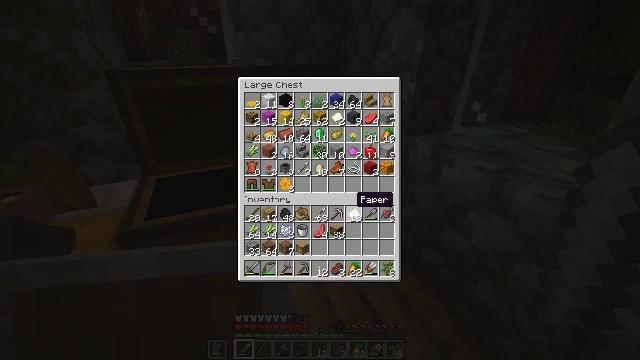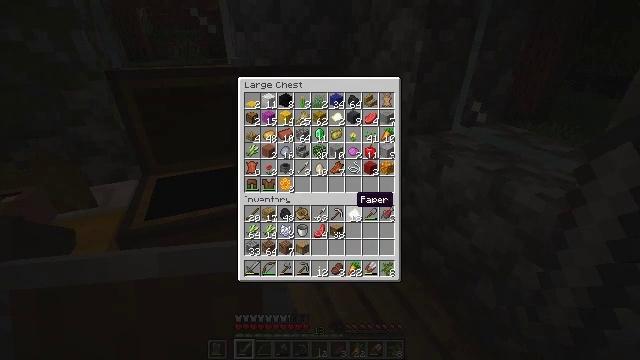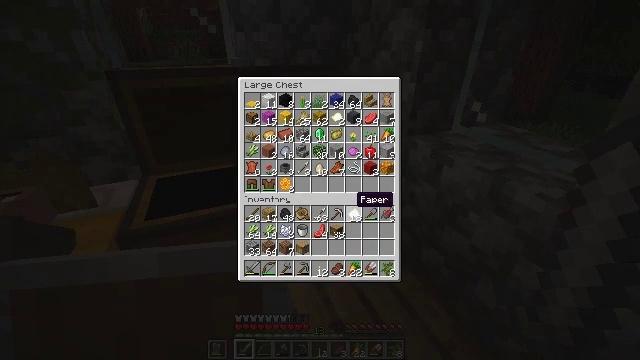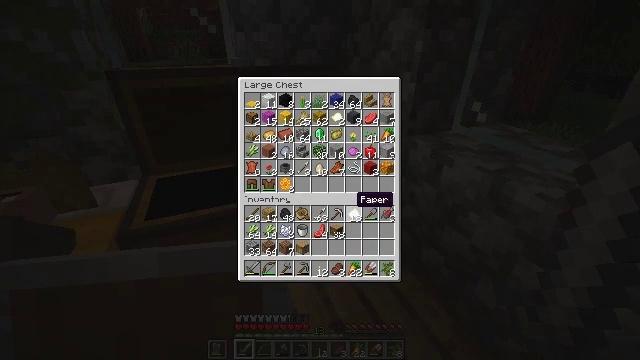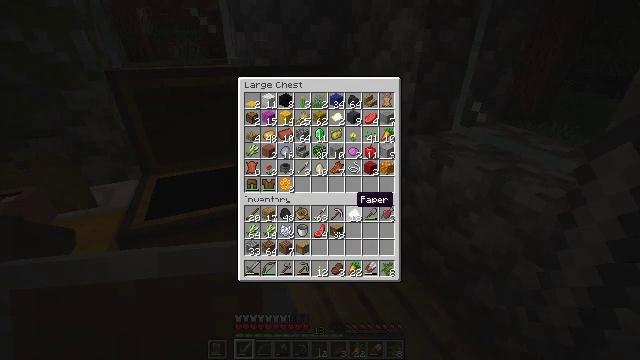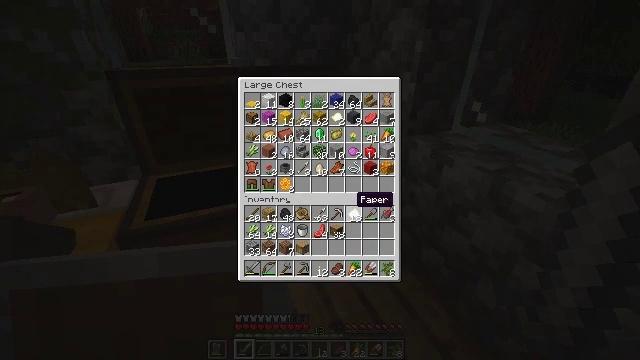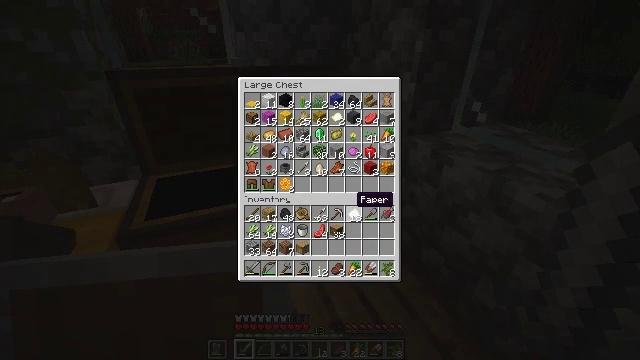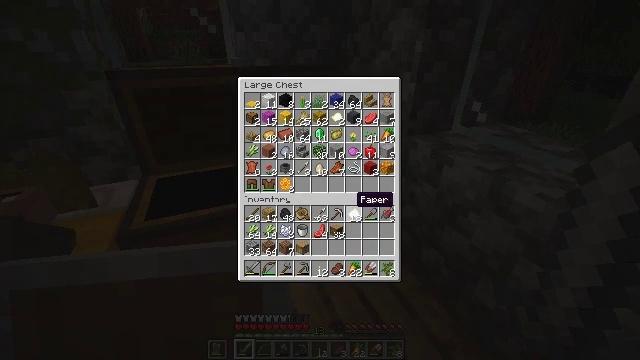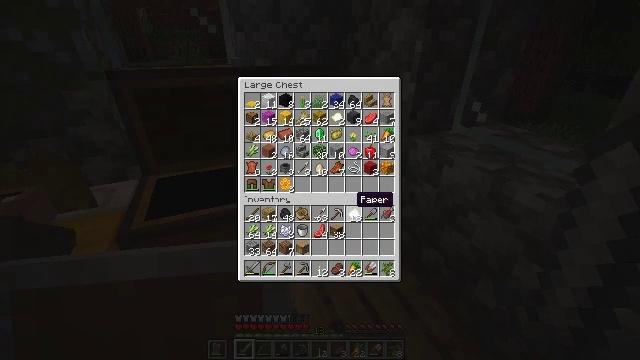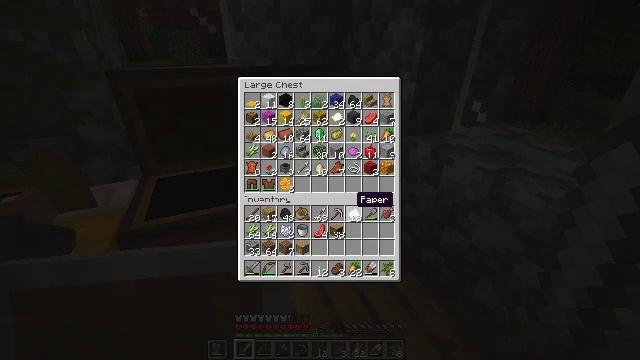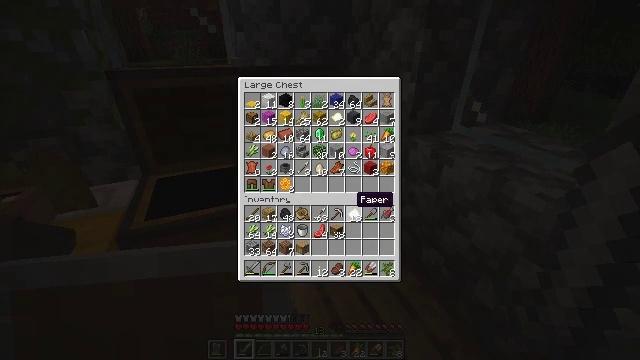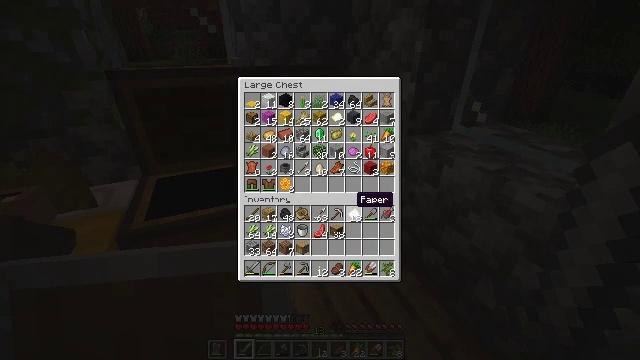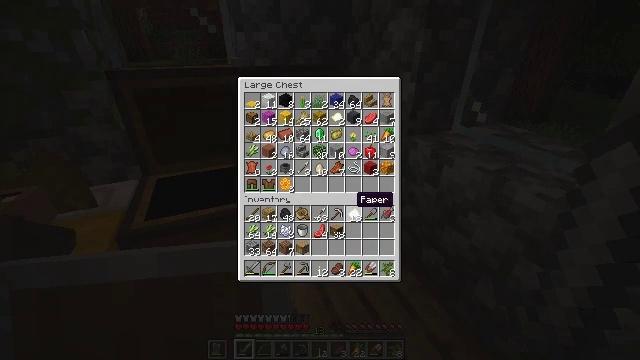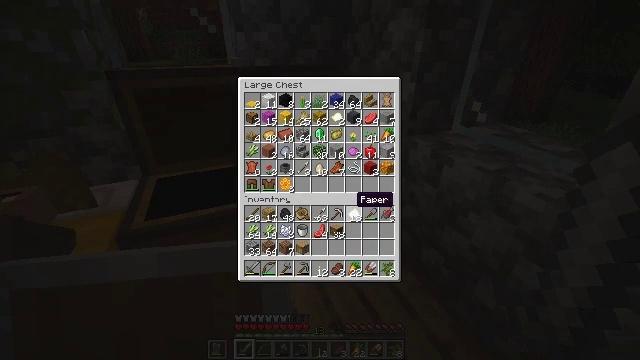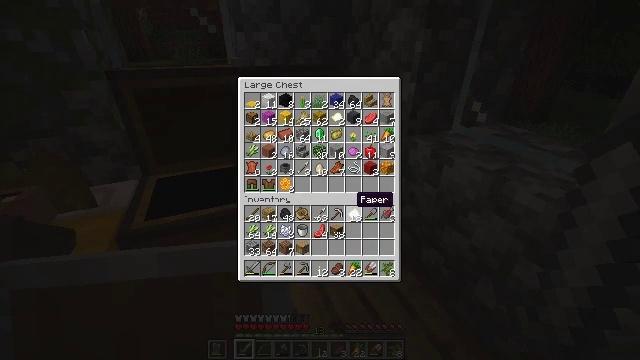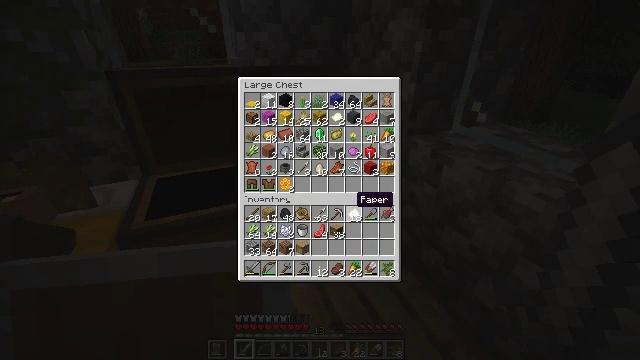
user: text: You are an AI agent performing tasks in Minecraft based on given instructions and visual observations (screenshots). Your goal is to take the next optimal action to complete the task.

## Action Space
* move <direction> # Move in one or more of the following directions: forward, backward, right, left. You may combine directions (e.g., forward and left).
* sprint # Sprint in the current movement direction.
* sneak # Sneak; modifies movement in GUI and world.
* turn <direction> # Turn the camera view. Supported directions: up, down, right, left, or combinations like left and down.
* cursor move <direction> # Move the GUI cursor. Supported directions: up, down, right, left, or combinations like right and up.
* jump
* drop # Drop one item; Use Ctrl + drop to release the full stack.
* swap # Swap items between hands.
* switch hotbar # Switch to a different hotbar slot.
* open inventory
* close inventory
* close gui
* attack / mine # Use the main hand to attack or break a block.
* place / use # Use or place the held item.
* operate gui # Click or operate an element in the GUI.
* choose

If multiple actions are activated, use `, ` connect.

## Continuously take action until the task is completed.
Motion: motion action
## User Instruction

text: Use the crafting table to produce paper.
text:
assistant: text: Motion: no_op
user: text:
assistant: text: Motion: no_op
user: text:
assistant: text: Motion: no_op
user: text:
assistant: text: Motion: no_op
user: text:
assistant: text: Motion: no_op
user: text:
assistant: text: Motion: no_op
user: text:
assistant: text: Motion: no_op
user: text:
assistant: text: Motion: no_op
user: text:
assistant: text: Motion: no_op
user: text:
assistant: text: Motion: no_op
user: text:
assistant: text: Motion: no_op
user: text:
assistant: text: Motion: no_op
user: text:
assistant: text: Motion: no_op
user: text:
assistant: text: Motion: no_op
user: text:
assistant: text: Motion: no_op
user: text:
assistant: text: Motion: no_op
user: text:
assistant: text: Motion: no_op
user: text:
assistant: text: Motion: no_op
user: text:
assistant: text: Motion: no_op
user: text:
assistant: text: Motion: no_op
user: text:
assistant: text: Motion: no_op
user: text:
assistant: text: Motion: no_op
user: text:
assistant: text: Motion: no_op
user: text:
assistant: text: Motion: no_op
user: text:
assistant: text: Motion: no_op
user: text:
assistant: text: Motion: no_op
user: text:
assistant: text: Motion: no_op
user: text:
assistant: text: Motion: no_op
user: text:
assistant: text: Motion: no_op
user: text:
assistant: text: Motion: no_op